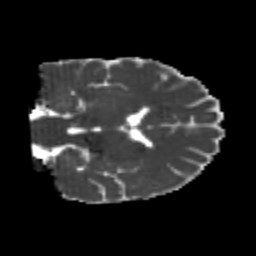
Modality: MD
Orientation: coronal
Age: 20
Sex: male
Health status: healthy
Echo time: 0.074 s